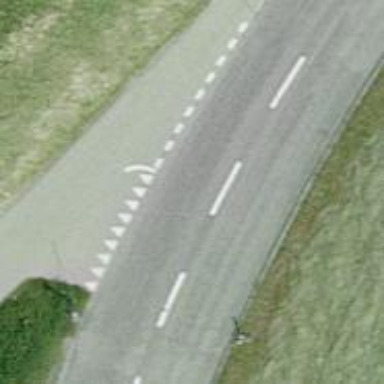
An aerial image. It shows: Road with "give way" sign.